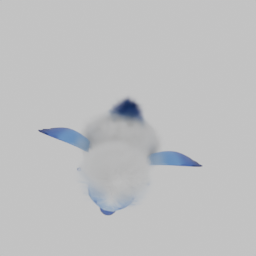
Label: animals